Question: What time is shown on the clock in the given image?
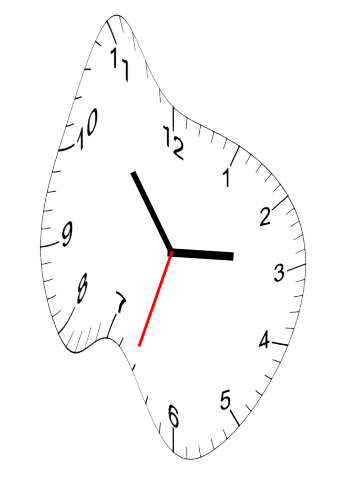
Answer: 02:53:33